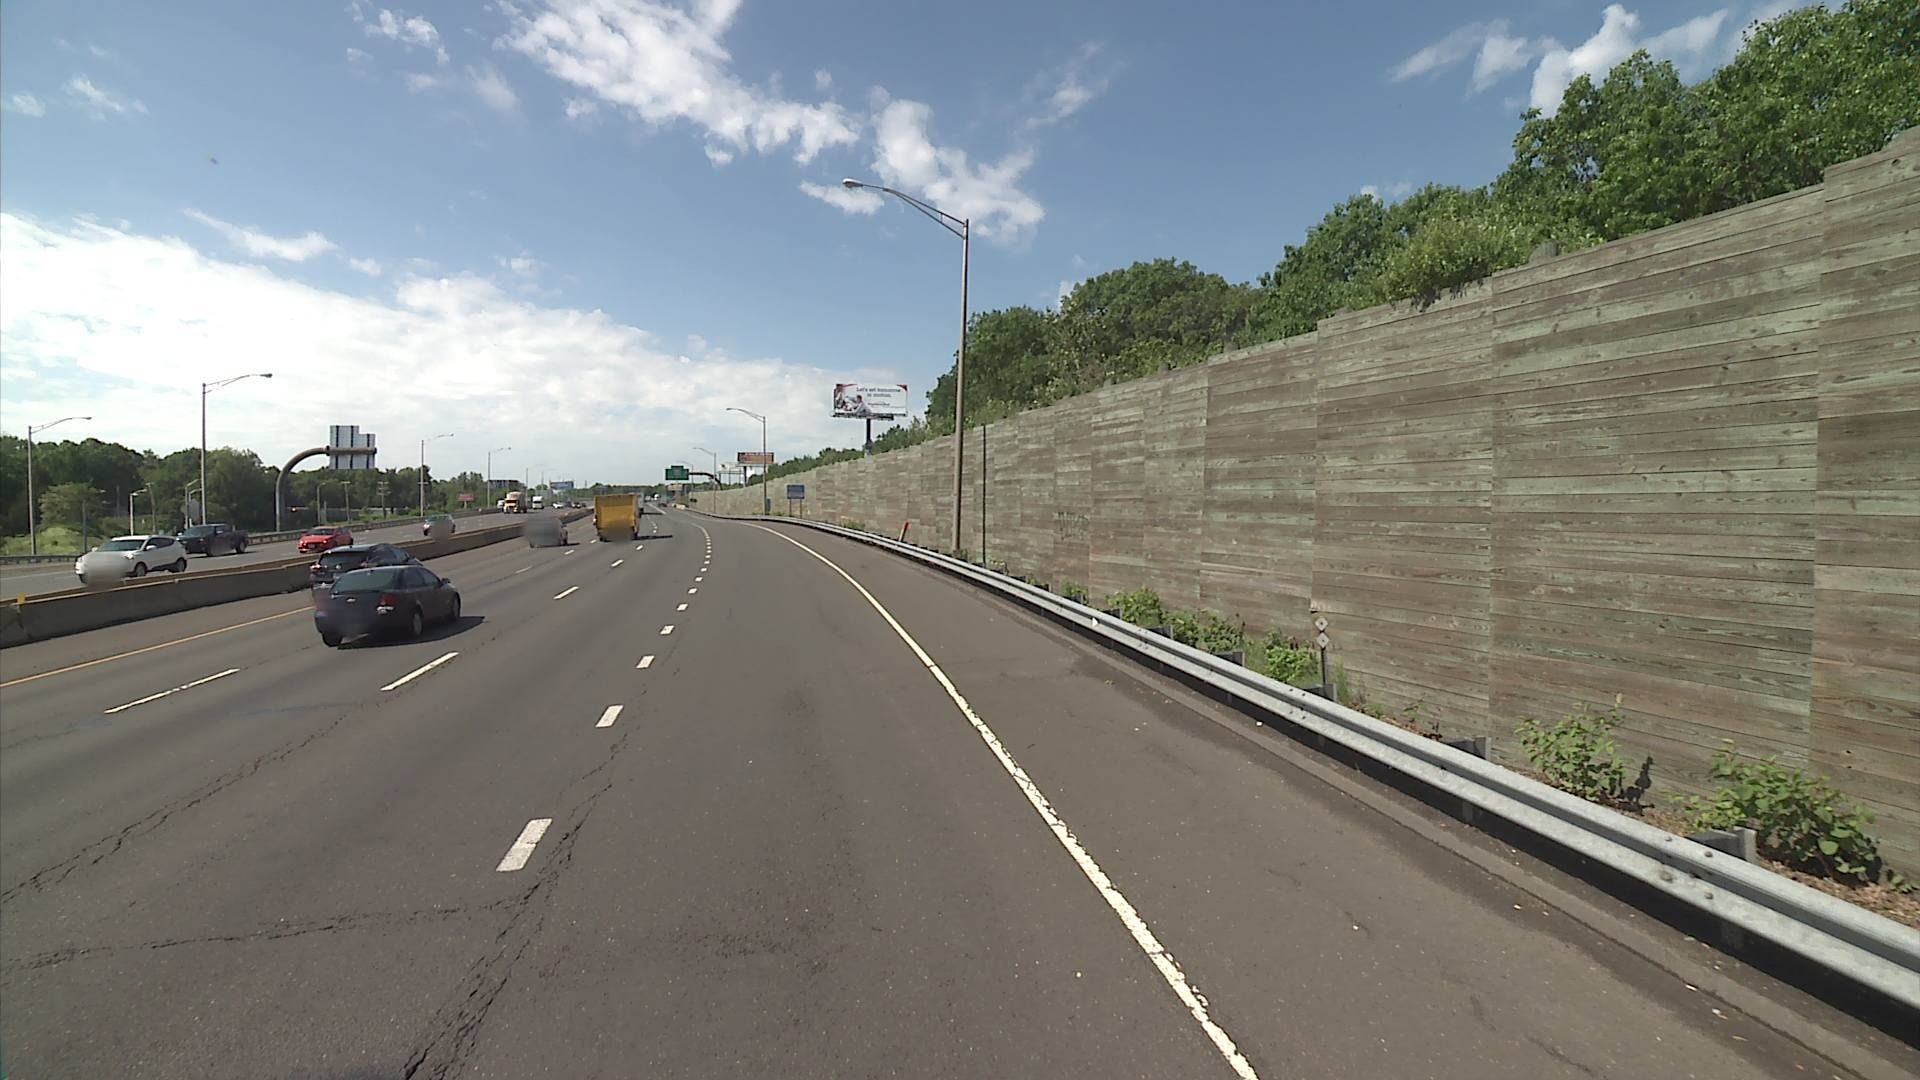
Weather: cloudy
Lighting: day
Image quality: good
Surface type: driving surface
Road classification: motorway
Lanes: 4, 3
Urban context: dense urban cluster
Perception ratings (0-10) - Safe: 2.63, Lively: 0.83, Beautiful: 4.5, Boring: 7, Depressing: 6.15, Wealthy: 3.26